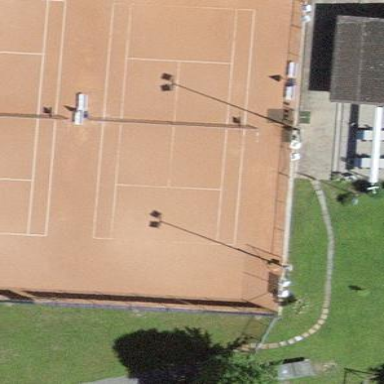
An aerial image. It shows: Tennis court in leisure pitch.